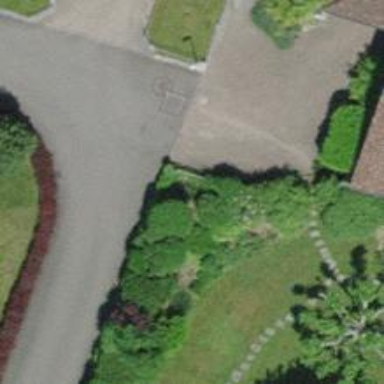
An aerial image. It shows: Footway.